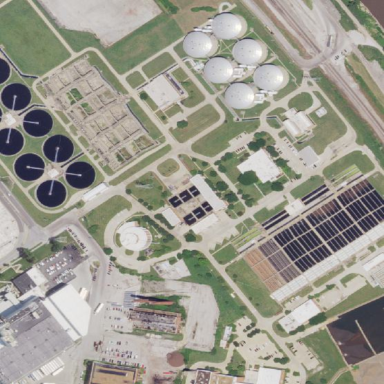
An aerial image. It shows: View of wastewater plant.